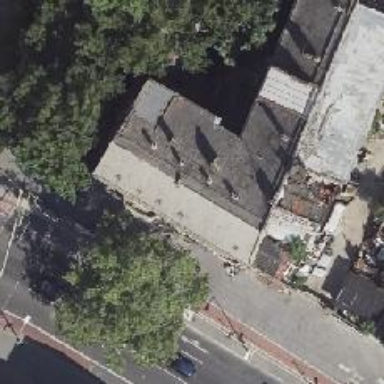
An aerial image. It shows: Nightclub.